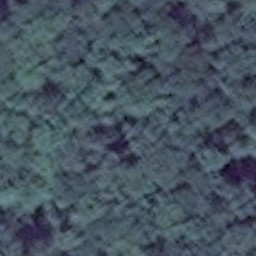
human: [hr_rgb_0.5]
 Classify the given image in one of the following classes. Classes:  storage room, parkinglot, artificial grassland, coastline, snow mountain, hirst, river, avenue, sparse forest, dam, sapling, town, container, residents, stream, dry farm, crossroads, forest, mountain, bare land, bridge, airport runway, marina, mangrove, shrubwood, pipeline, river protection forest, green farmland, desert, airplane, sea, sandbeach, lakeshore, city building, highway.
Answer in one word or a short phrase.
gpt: forest